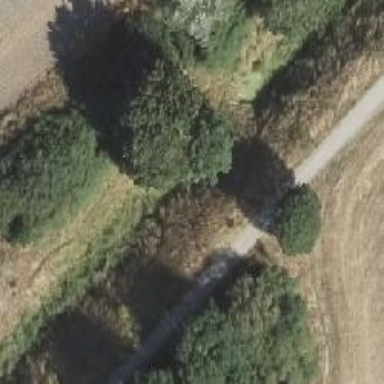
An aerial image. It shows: Ground path.